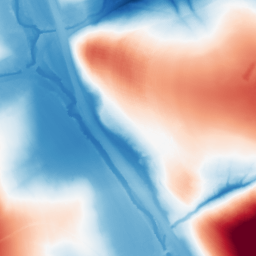
Category: morphological
Decomposition family: tophat_combined
Decomposition parameters: size: 100
Upsampling method: quartic
Upsampling parameters: scale: 4
Upsampling scale: 4